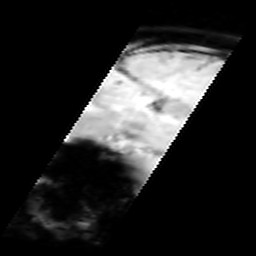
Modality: inplaneT2
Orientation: sagittal
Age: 20
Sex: female